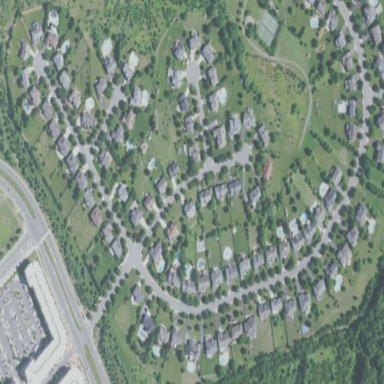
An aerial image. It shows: Residential area in grassy neighborhood with lush grass landcover.